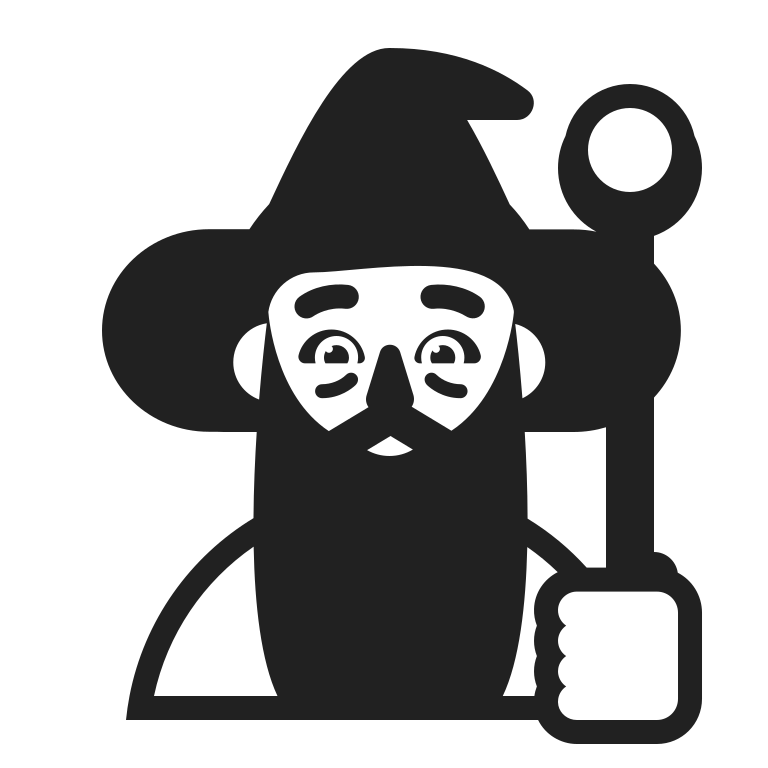
man mage high contrast default